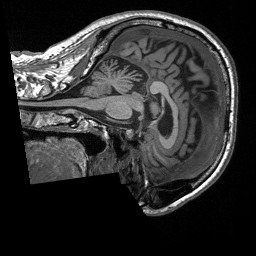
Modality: T1w
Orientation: sagittal
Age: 68
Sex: male
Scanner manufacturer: siemens
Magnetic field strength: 3 T
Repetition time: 2.4 s
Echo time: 0.00226 s